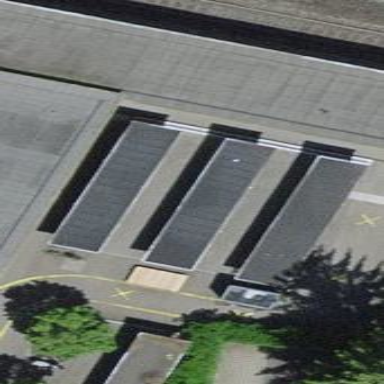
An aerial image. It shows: Bicycle parking shed.